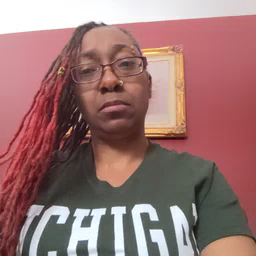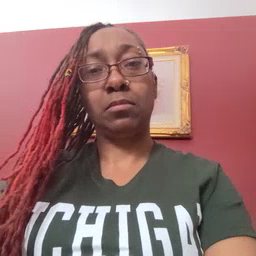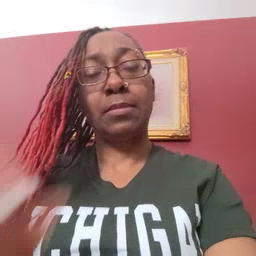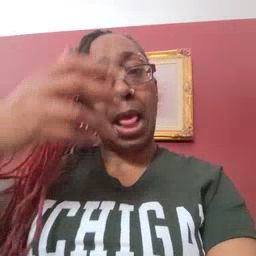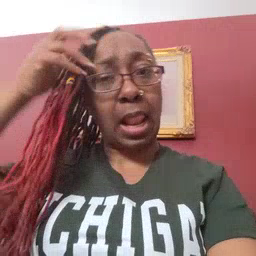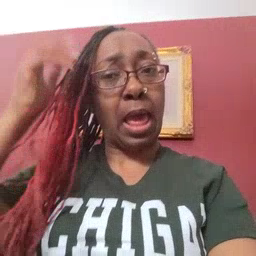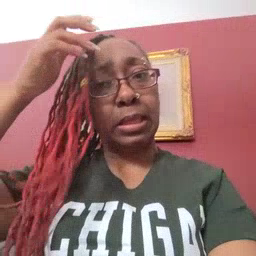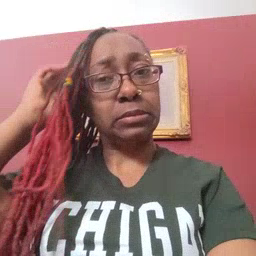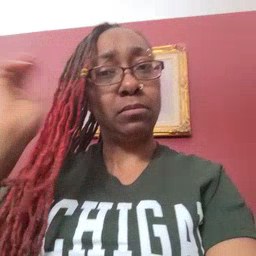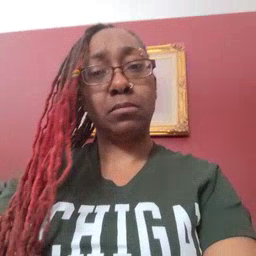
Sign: lion